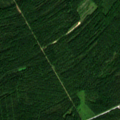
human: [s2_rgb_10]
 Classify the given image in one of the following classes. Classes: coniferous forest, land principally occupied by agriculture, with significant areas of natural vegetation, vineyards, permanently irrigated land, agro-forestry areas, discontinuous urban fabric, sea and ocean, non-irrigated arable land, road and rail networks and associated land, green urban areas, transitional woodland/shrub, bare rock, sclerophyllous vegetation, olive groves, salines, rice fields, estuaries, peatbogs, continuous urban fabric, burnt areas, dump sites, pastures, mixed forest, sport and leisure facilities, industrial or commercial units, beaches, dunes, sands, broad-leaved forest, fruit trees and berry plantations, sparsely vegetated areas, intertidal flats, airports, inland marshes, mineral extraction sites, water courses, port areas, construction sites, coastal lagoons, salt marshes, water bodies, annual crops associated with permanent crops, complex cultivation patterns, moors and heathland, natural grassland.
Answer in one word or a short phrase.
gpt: broad-leaved forest, coniferous forest, mixed forest